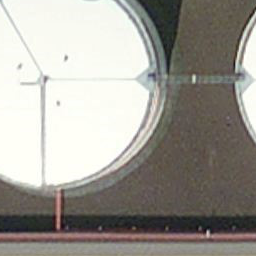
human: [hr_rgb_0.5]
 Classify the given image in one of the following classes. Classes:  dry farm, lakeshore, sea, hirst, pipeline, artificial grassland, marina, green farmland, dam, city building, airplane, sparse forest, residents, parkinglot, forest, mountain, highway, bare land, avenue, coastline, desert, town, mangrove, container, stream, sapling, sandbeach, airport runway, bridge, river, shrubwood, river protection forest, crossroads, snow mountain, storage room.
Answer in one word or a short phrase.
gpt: storage room